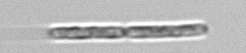
Label: Dactyliosolen_fragilissimus